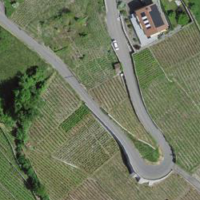
EUNIS habitat code: 40
Species observed at this site:
Cymbalaria muralis